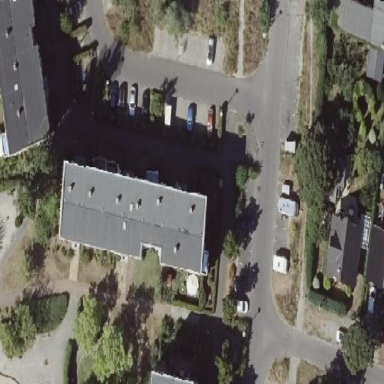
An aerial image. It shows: Building with apartments and flat roof.